Question: Short version:
Is there something similar to <URL>?
Long Version:
On <URL> by means of a graph that breaks down the various building blocks of a language into categories. The graph for Coffeescript looks like this:

I wanted to make such a graph for PHP using <URL>.
Findings thus far:
- <URL>
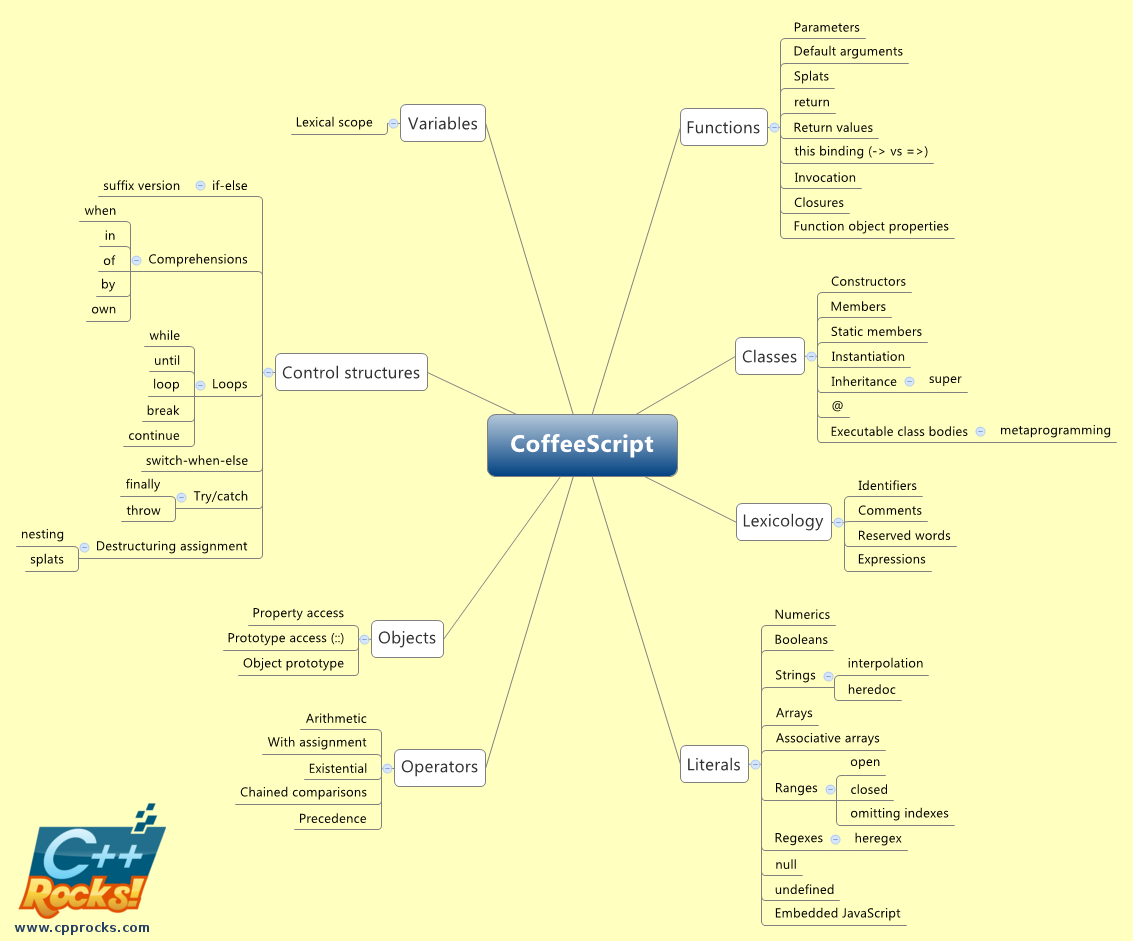
Answer: All parsers make the input into tokens. The language may or may not show what those tokens are, and of course, the actual meaning and names of tokens vary, and of course, since different languages have different syntax, set of reserved words and other constructs, each language will have a slightly different set of tokens.
A token here is just a "named representation of the actual symbol in the language specification". So for example, the parser will see the word 'break' as input, and make it into the token 'T_BREAK'.
For the type of graph you are looking at, you need to know what the different language constructs are, categorise and then show them graphically - I'm not sure looking at the list of tokens is the best way to achieve that.